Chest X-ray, AP view. Patient: 37 years old, sex M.
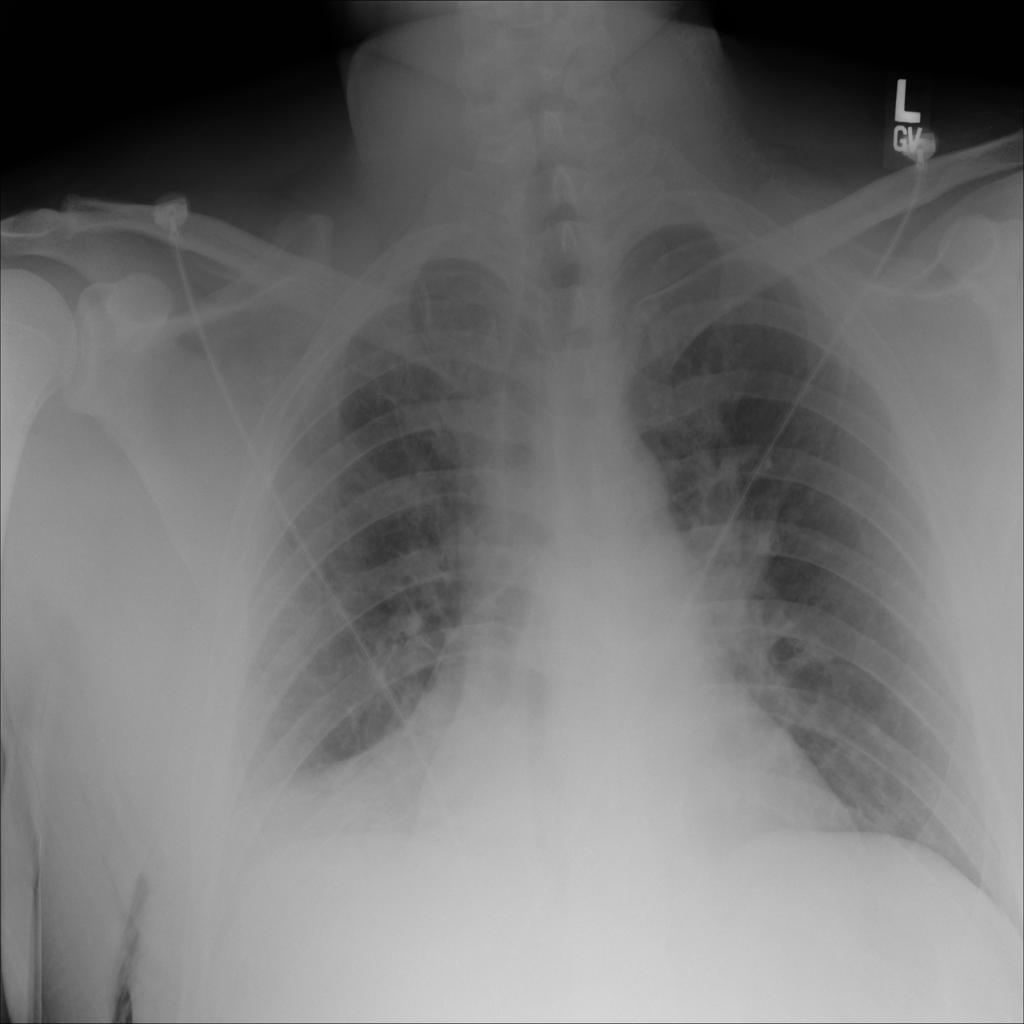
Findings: Atelectasis